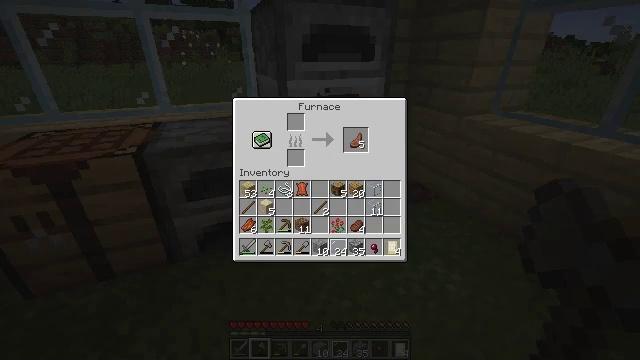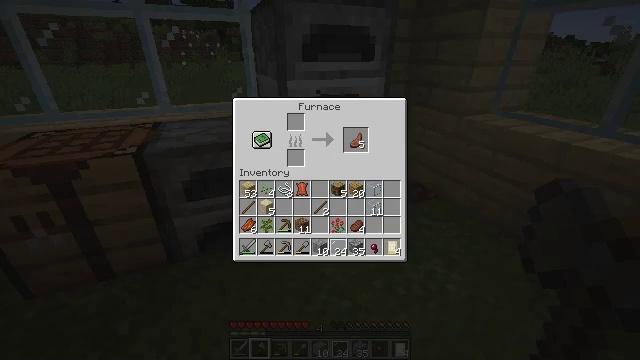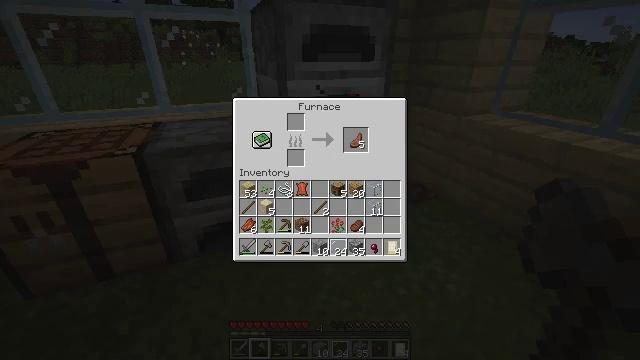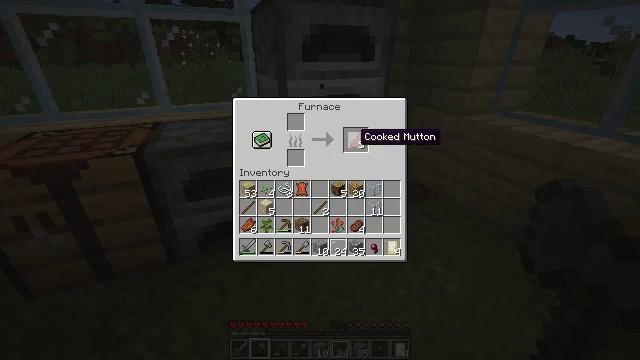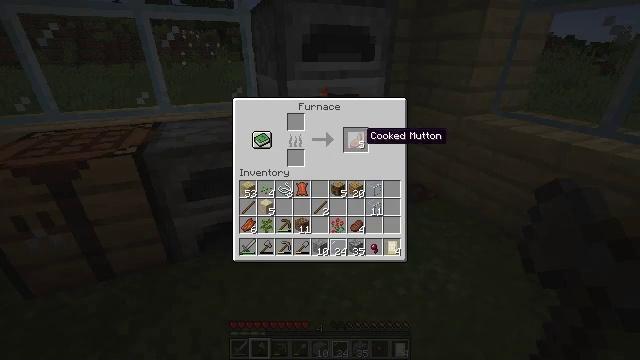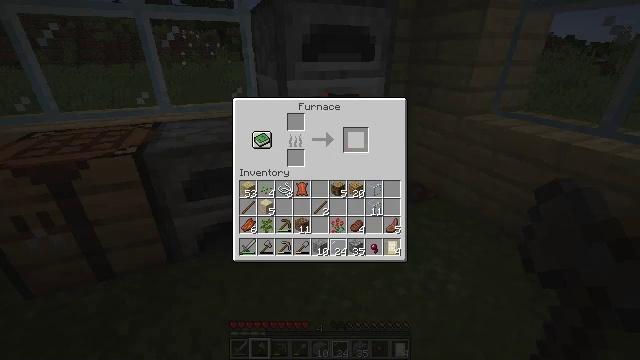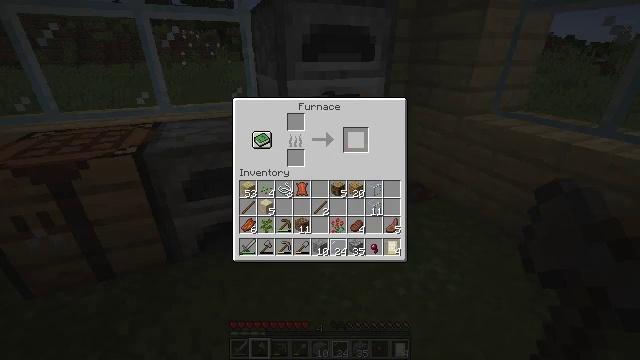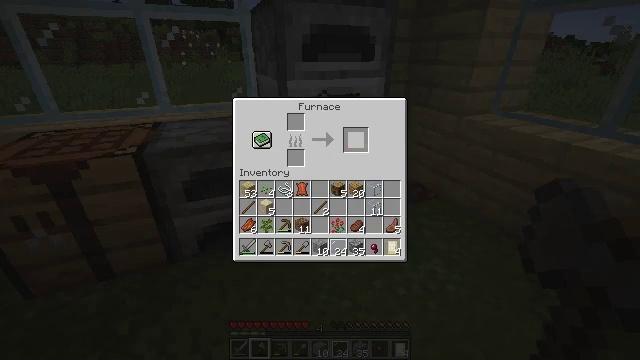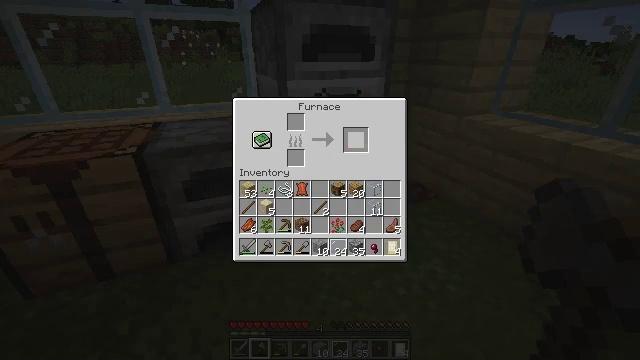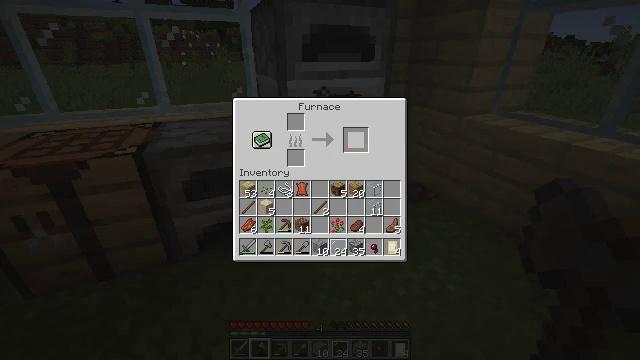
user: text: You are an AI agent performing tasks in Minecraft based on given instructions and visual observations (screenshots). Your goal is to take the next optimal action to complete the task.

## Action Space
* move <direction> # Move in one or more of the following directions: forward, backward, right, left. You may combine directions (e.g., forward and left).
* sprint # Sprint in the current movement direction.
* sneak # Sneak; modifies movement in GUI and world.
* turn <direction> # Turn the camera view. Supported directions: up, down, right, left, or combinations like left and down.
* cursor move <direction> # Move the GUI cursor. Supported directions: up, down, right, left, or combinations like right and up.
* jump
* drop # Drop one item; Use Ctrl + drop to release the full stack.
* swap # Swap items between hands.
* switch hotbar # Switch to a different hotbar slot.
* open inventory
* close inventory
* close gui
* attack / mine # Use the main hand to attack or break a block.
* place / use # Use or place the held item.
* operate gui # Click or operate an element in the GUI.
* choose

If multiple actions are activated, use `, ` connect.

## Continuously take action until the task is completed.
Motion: motion action
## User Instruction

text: Use the furnace to make cooked mutton.
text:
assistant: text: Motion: sneak
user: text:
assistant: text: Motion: sneak, cursor move right
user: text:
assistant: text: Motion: sneak, cursor move right
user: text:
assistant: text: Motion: sneak
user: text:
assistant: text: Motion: sneak, operate gui
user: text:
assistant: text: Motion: sneak, operate gui
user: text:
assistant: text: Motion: sneak, operate gui
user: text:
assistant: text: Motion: sneak
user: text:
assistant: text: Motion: sneak
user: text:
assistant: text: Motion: sneak